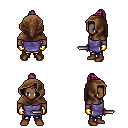
a pixel art fantasy rpg character, male body template, human, dark skin, chain tabard jacket, gold greaves, pink short topknot hairstyle, cloth hood, gold gloves, brown shoes, dagger, four views (front, back, left, right), 2x2 character sprite sheet, small pixel art, hard edges, no anti-aliasing